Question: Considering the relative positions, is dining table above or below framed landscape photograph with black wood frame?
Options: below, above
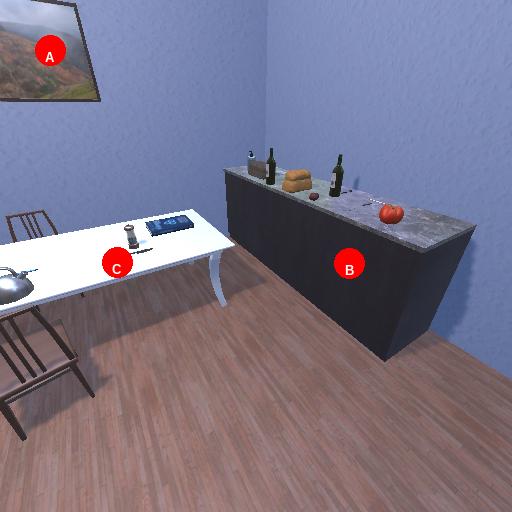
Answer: below